Question: My OSX application is intended to monitor a folder on the computer which the user has selected. Very simply, I have a function which scans the directory:
'''
- (NSError*)scan:(NSString*)dir {
NSError *err = nil;
NSArray *filenames = [[NSFileManager defaultManager] contentsOfDirectoryAtPath:dir error:&err];
for(NSString* fn in filenames) {
NSString *fp = [dir stringByAppendingPathComponent:fn];
BOOL isDir;
BOOL exists = [[NSFileManager defaultManager] fileExistsAtPath:fp isDirectory:&isDir];
if(exists && isDir) {
[self scan:fp];
}
else {
[self handleFile:fp];
}
}
NSLog(@"Scanning %@: %@",dir,err);
return err;
}
'''
When I first start the application, I present a UI to select the folder and then immediately scan it. The operation works great (no errors).
When I restart the application, I attempt to scan the directory again, but this time the 'NSLog' spits out an error:
'''
Scanning /Users/zane/Dropbox/Gifs: Error Domain=NSCocoaErrorDomain Code=257 "The file "Gifs" couldn't be opened because you don't have permission to view it." UserInfo=0x608000476d40 {NSFilePath=/Users/zane/Dropbox/Gifs, NSUserStringVariant=(
Folder
), NSUnderlyingError=0x60800005d3d0 "The operation couldn't be completed. (OSStatus error -5000.)"}
'''
Note that the path has not changed.
I suspect that the problem has to do with '.entitlements'. Here's what I've got:

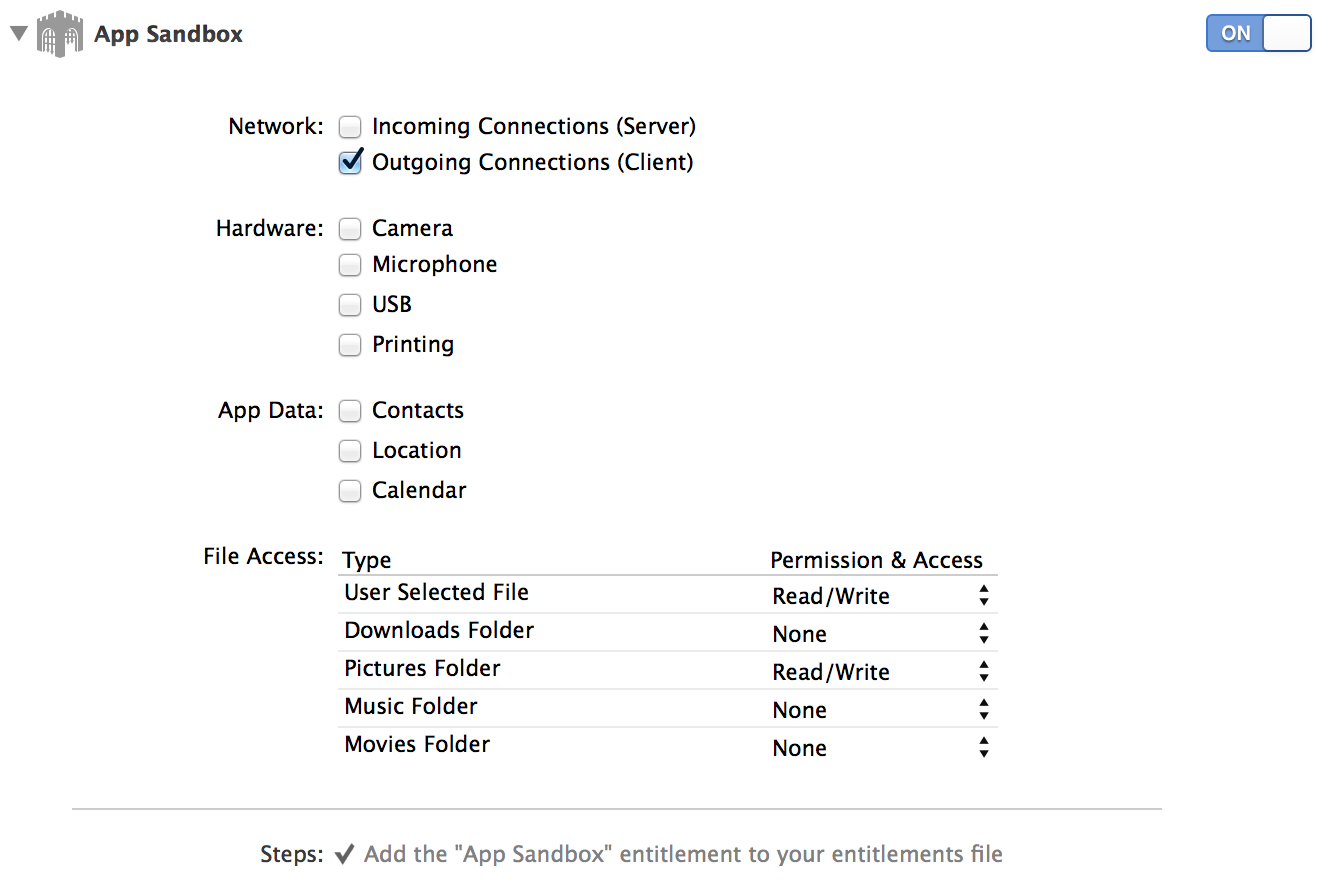
Answer: If you are going to use the same file or folder the user already selected, then you need to save the path as a security-scoped bookmark when the user selects that path. Read its bookmark data when the user restarts the application in order to use the saved path. There's a description of security-scoped bookmark at the middle of <URL>. Use the method of NSURL to return a security-scoped bookmark. Use the method or equivalent of NSURL to resume the security-scoped bookmark.